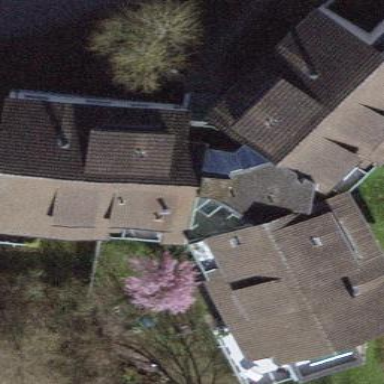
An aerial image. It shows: Building with flat roof. The building has multiple parts.